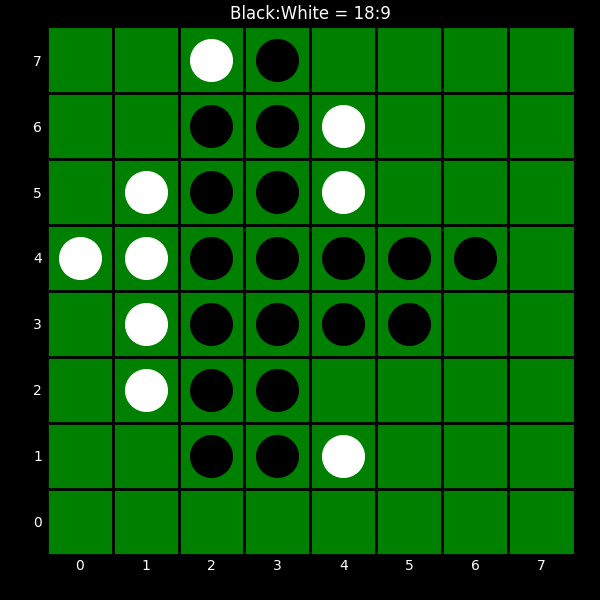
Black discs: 18
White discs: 9